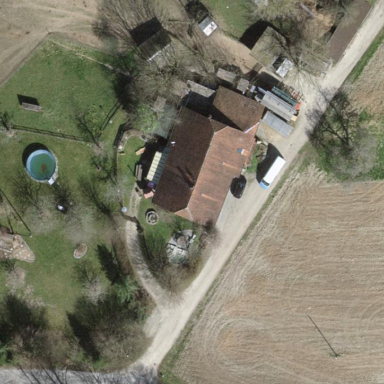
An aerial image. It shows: Farmyard area.